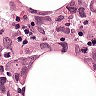
Metastatic tissue present: yes